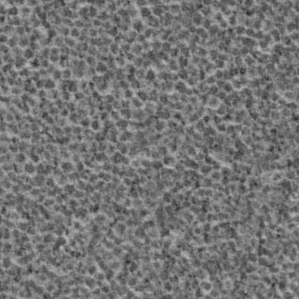
Label: frost